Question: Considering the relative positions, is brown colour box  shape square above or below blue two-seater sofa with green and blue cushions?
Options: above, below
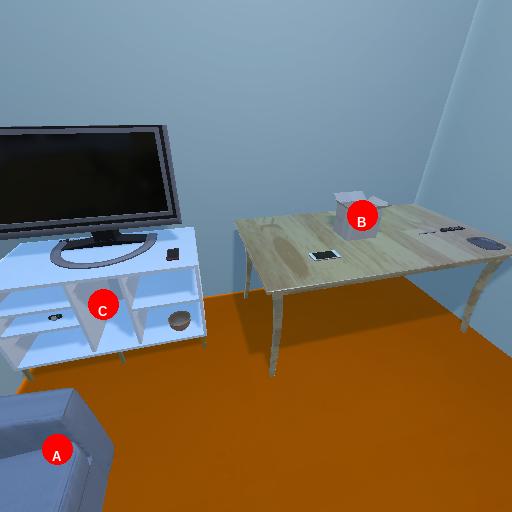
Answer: above